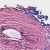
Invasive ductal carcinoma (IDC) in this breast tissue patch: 0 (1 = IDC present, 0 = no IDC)